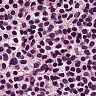
Metastatic tissue present: no